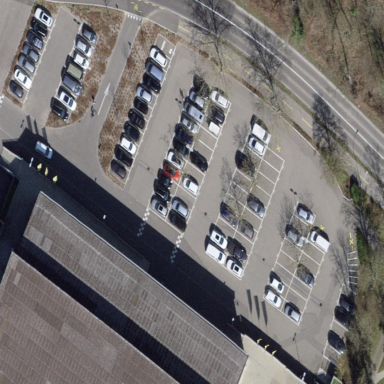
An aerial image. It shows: Parking area.